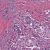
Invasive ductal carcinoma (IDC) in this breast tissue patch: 0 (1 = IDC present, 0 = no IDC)